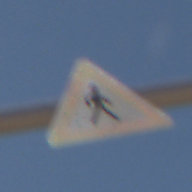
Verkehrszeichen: FussgaengerLinks
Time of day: Midday
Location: Outdoor (Nature)
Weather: Clear
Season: NotSpecified
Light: Natural